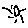
Label: sun